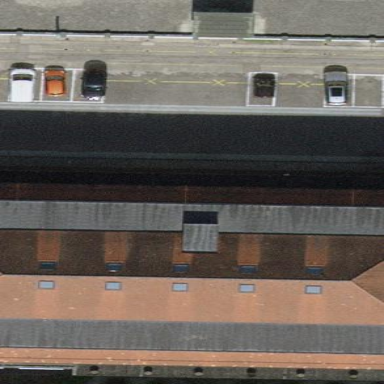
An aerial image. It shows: School building with hipped roof.